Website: crate-barrel
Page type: cart
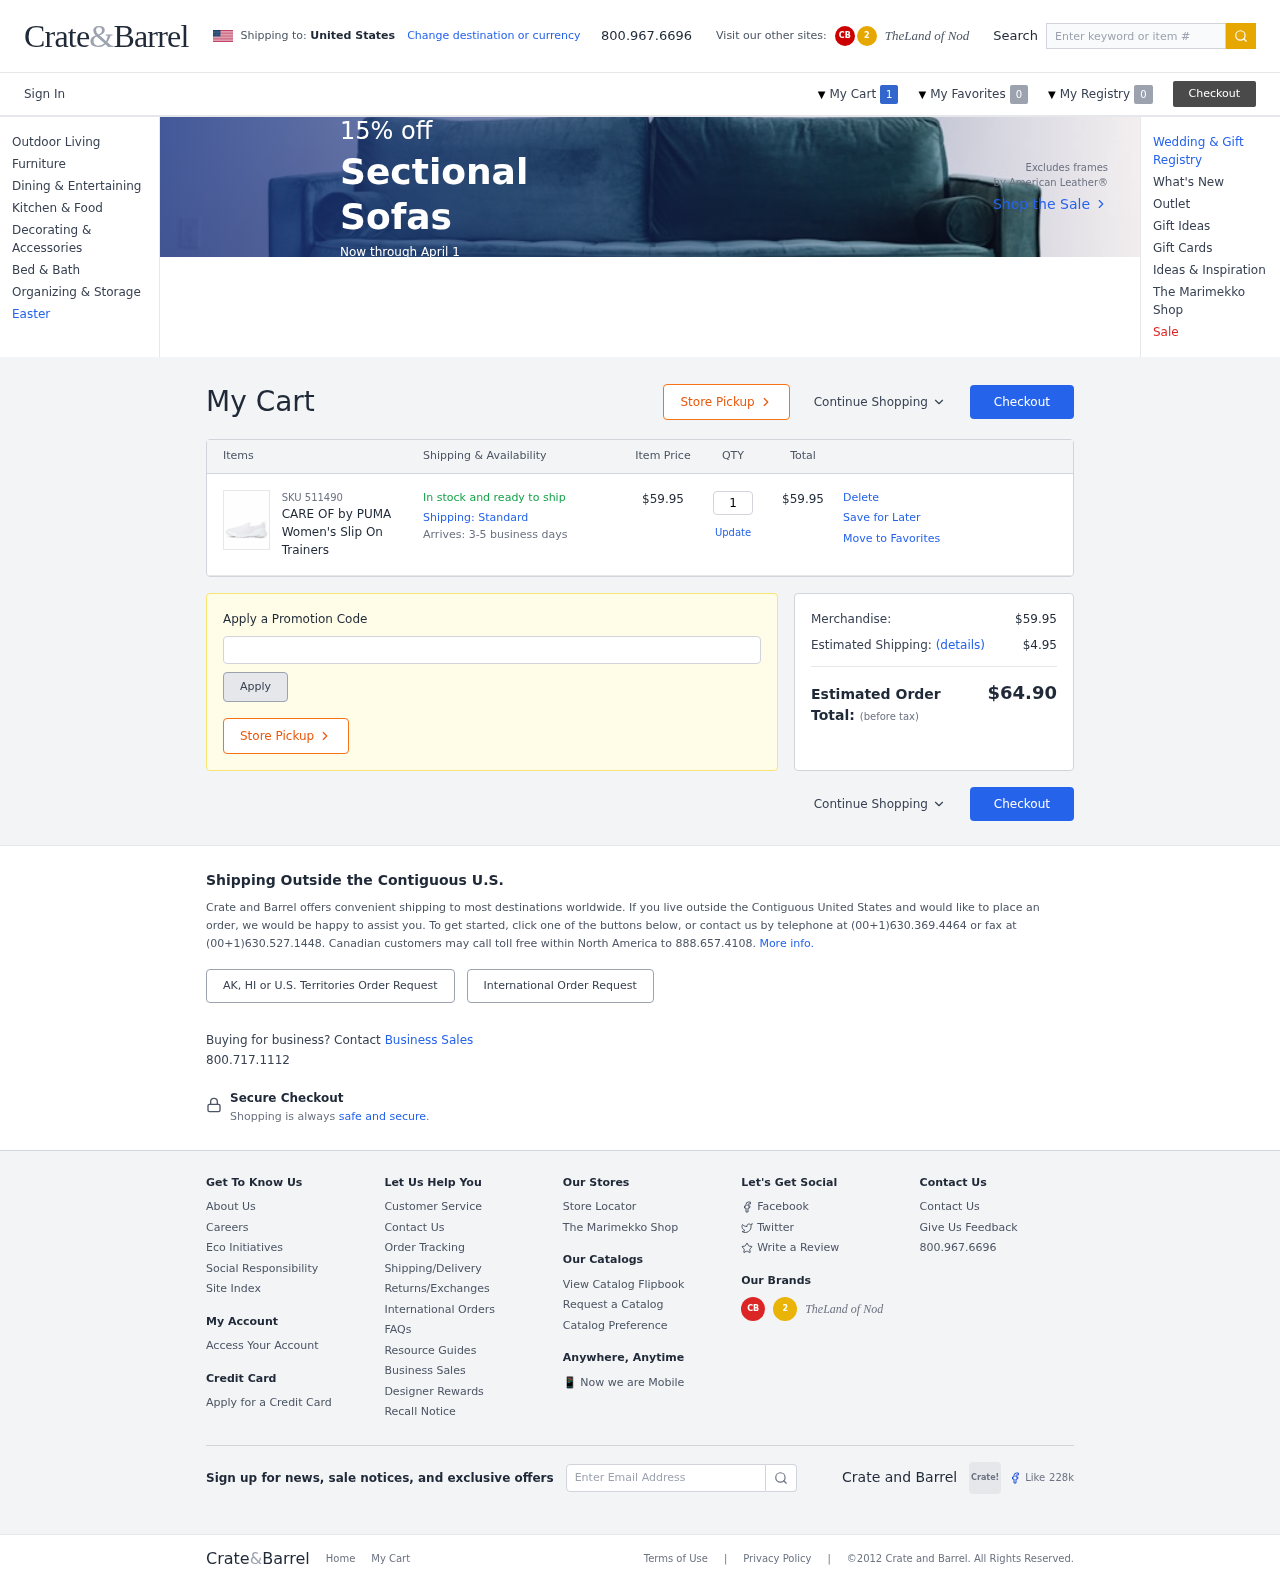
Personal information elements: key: PII_PROMO_CODE
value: FALL27
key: PII_COUNTRY
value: United States
Product elements: key: PRODUCT1_NAME
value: CARE OF by PUMA Women's Slip On Trainers
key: PRODUCT1_PRICE
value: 59.95
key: PRODUCT1_QUANTITY
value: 1
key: PRODUCT1_SKU
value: SKU 511490
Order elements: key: ORDER_NUM_ITEMS
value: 1
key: ORDER_ITEM_TOTAL
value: $59.95
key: ORDER_SUBTOTAL
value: $59.95
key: ORDER_SHIPPING_COST
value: $4.95
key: ORDER_TOTAL
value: $64.90
Search elements: key: HEADER_SEARCH
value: Enter keyword or item #